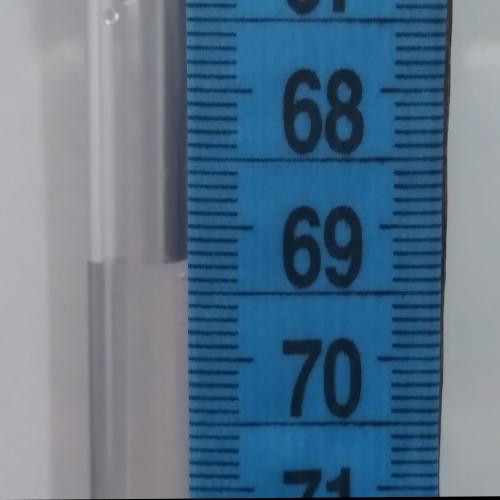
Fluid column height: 69.3 cm